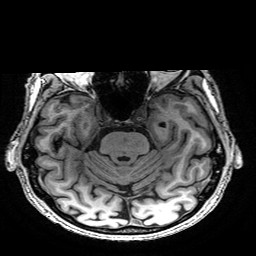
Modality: T1w
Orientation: coronal
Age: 83
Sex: male
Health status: healthy
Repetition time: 2.53 s
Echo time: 0.0034 s